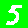
Digit: 5